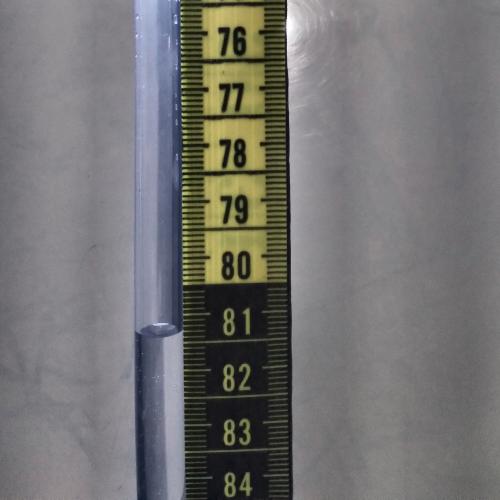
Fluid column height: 81.3 cm